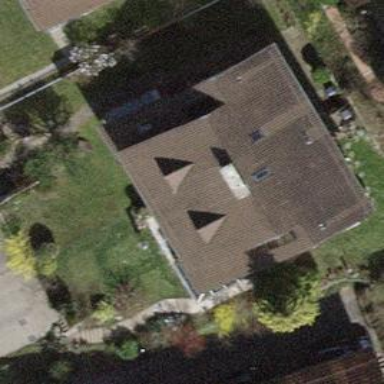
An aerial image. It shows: Building with tile roof.